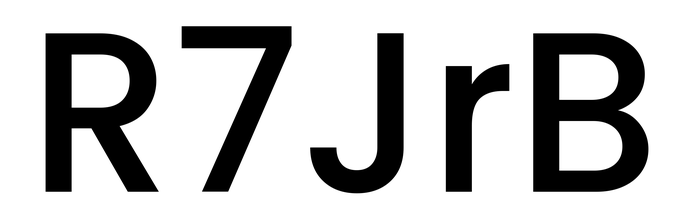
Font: Poppins-Medium